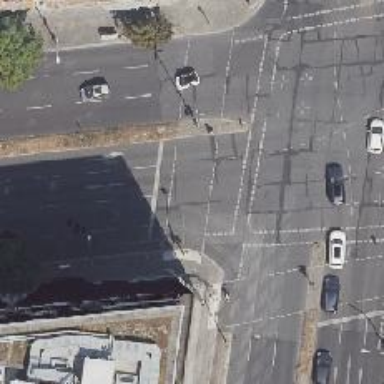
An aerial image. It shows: Crossing with traffic signals.